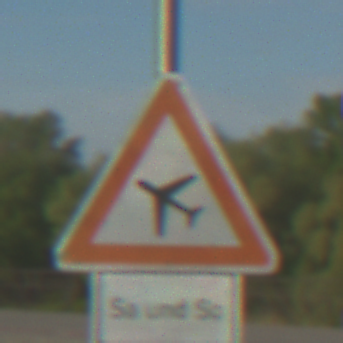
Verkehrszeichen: FlugbetriebRechts
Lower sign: ZeitangabenMitBeschraenkungAufWochentage8
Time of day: MorningAfternoon
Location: Outdoor (Suburban)
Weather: PartlyCloudy
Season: NotSpecified
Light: Natural